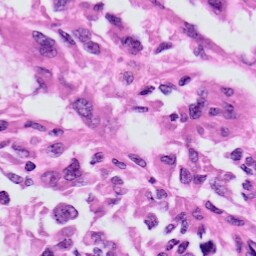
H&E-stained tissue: Skin